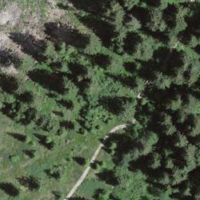
EUNIS habitat code: 43
Species observed at this site:
Vaccinium vitis-idaea
Vaccinium uliginosum
Ajuga reptans